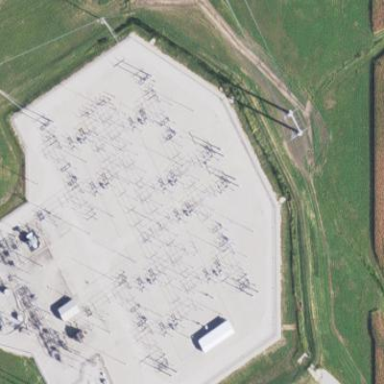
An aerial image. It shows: Power substation.